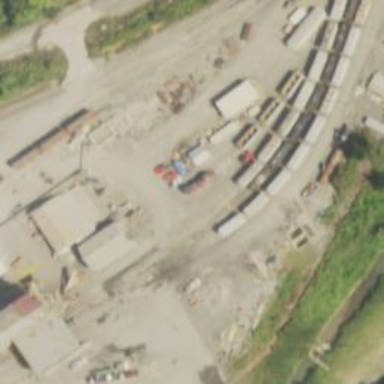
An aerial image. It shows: Rail spur service.